Aerial crown-view tile of a tropical tree (Barro Colorado Island, Panama), acquired 20250616:
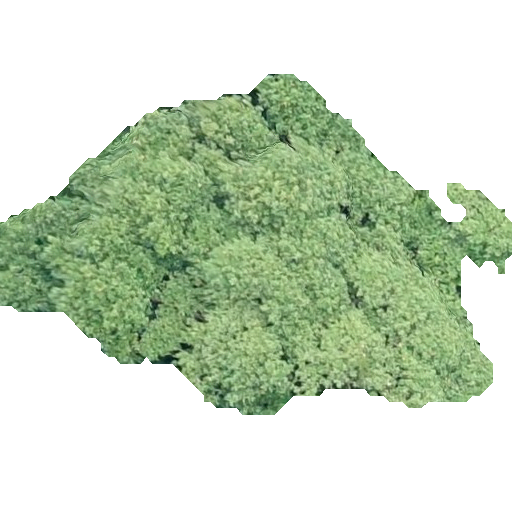
Species: Hieronyma alchorneoides
GBIF accepted scientific name: Hieronyma alchorneoides
Crown area: 165.563 m²